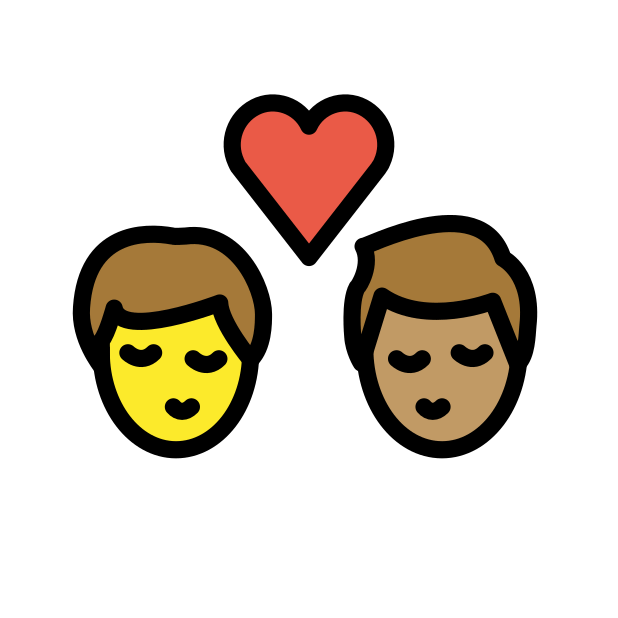
kiss: man, man, medium-dark skin tone, medium skin tone